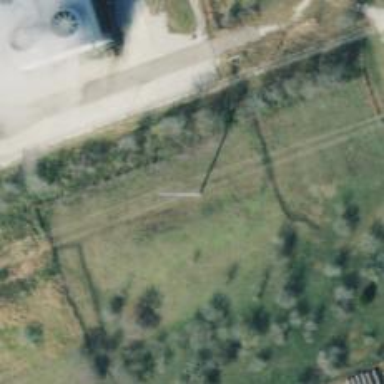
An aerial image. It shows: Power pole.